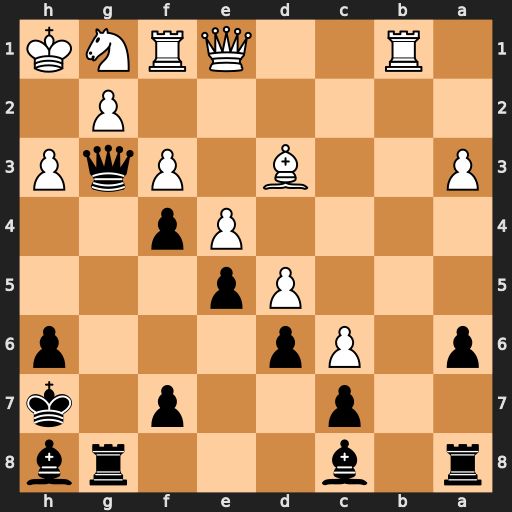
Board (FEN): r1b3rb/2p2p1k/p1Pp3p/3Pp3/4Pp2/P2B1PqP/6P1/1R2QRNK
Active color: b
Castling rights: -
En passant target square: -
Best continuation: Qxg2#